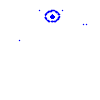
Particle: kaon